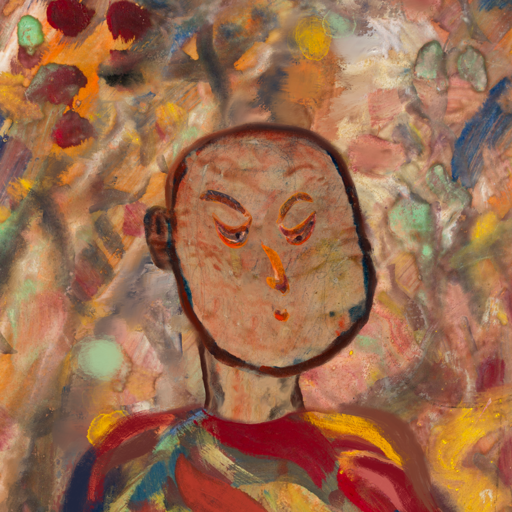
Background: Mother_And_Son_Mother, Head And Neck Side: Orphan, Face Side: Hypocrite, Bust: Mother_And_Son_Son, Hair Side: Blank, Head Accessory: Blank, Second Necklace: Blank, Necklace: Blank, Baby: Blank